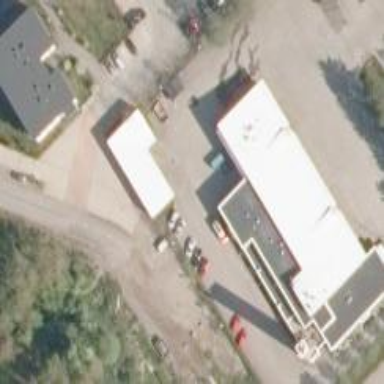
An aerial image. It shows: Fire station building.